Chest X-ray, PA view. Patient: 34 years old, sex F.
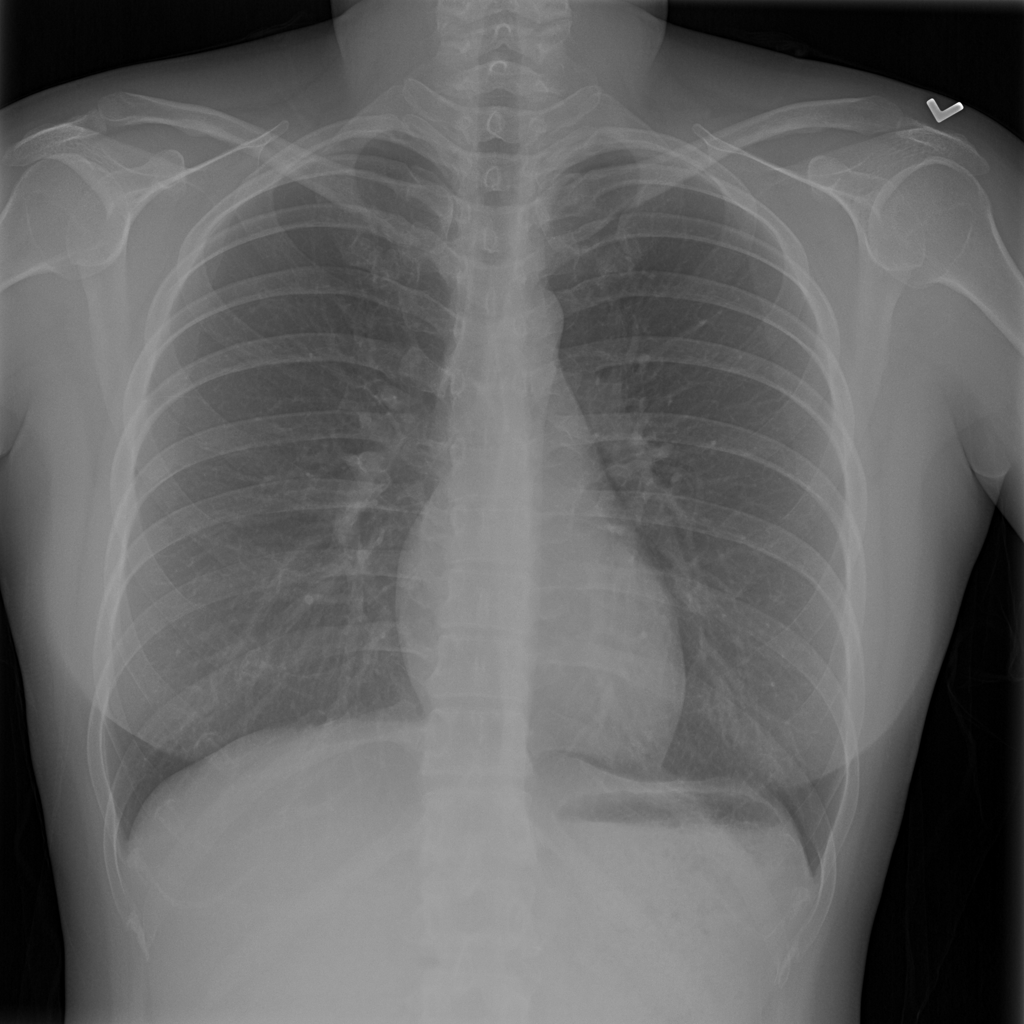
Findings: No Finding